Brain MRI, t1w sequence, axial 2D slice.
Patient: age 32, sex F, weight 95 kg, height 1.95 m
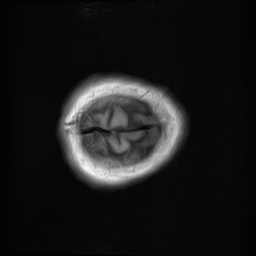